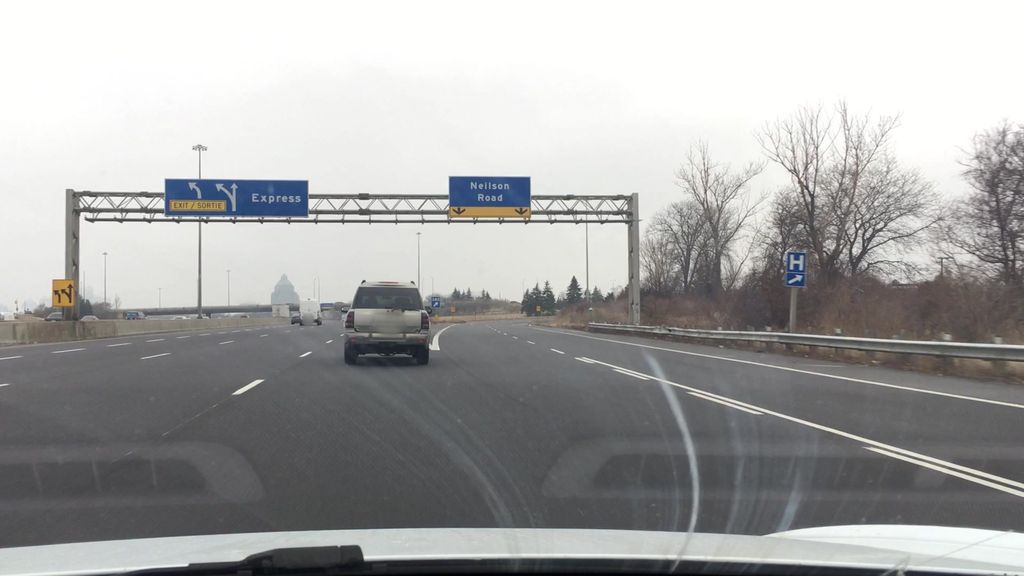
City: toronto